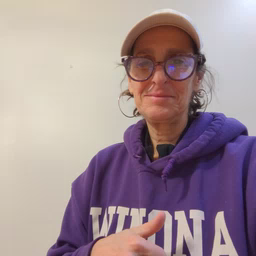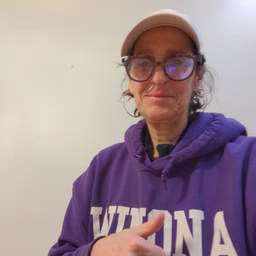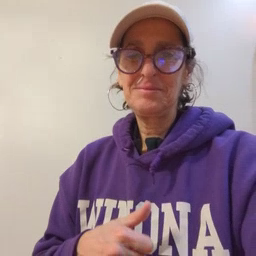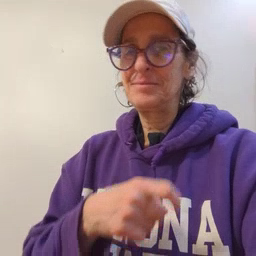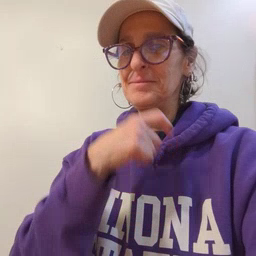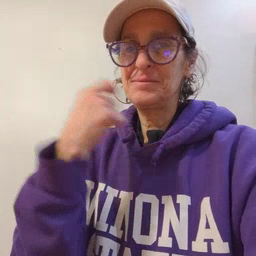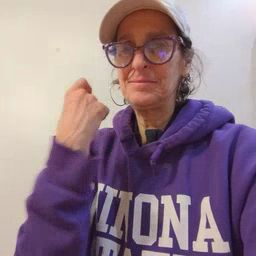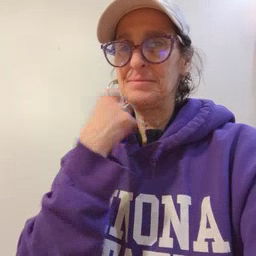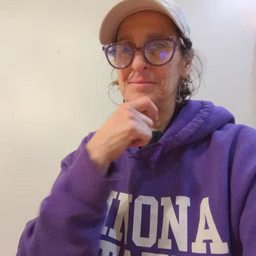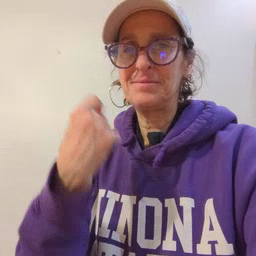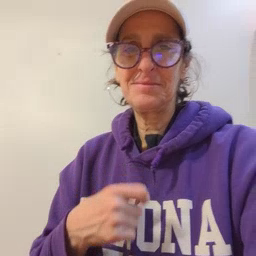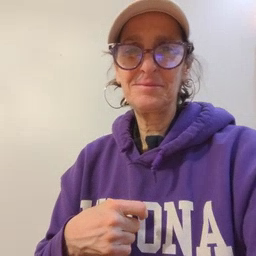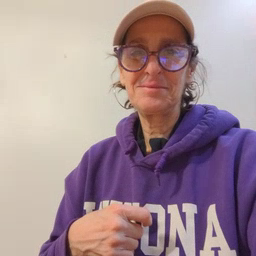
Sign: dryer